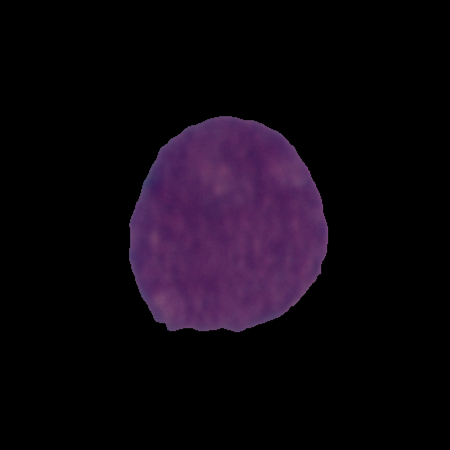
Label: cancer